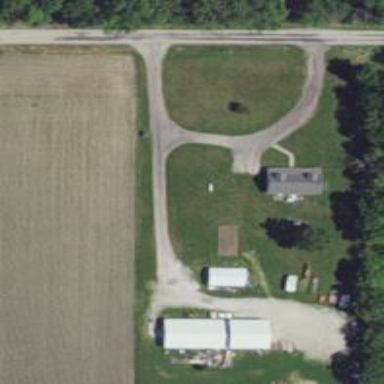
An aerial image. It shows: Driveway.